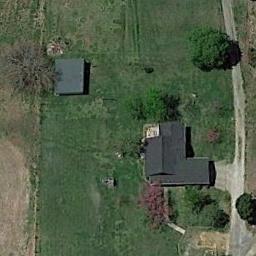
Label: sparse_residential